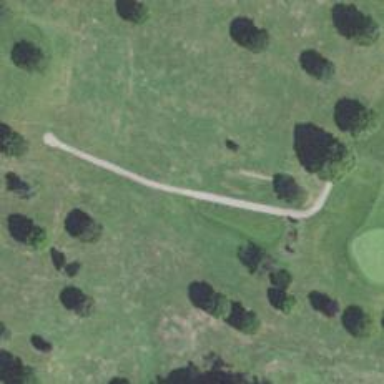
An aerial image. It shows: Path used for both walking and golf.